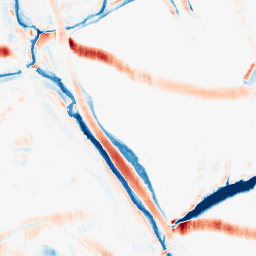
Category: morphological
Decomposition family: morphological_rect
Decomposition parameters: operation: average
width: 10
height: 20
Upsampling method: cubic_catmull_rom
Upsampling parameters: scale: 8
Upsampling scale: 8